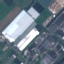
Land use / land cover: Industrial